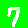
Digit: 7